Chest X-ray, PA view. Patient: 46 years old, sex F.
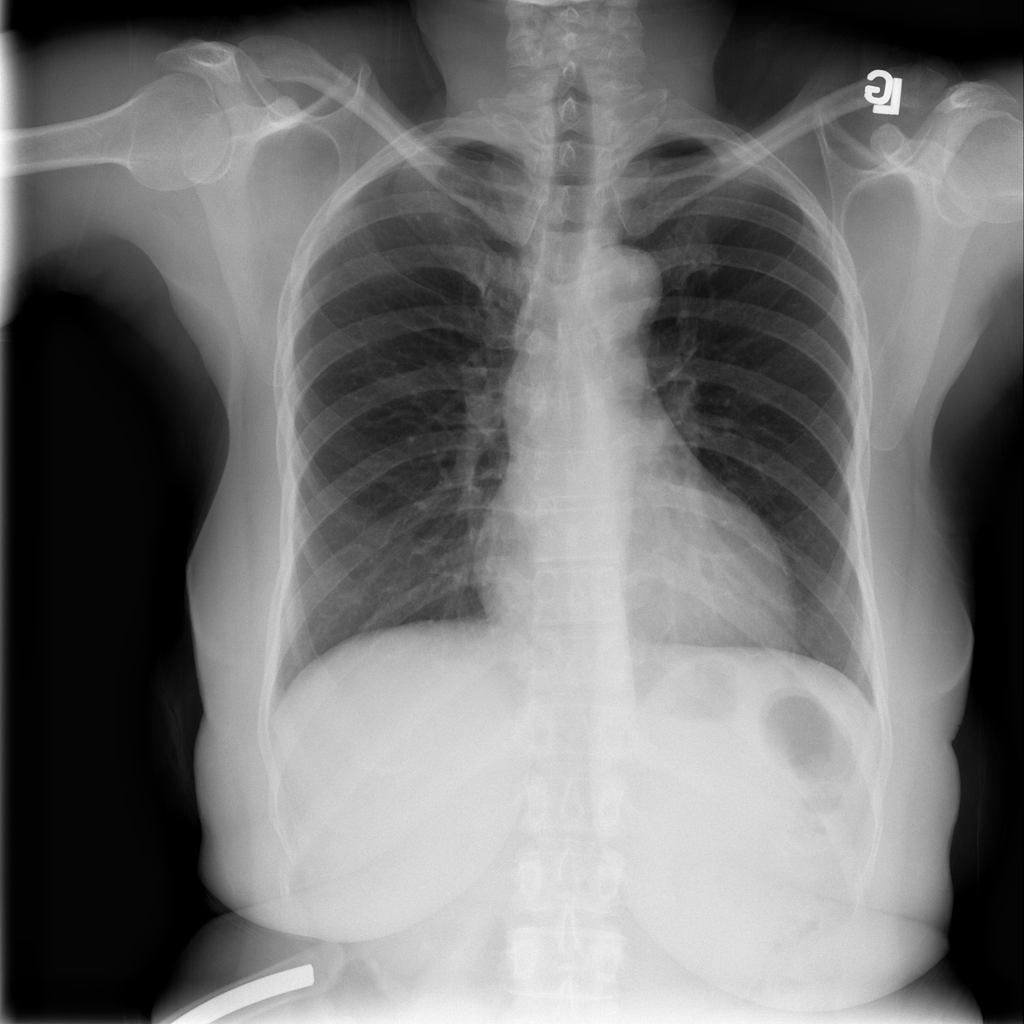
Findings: No Finding